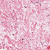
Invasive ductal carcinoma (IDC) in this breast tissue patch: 1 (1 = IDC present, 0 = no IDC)